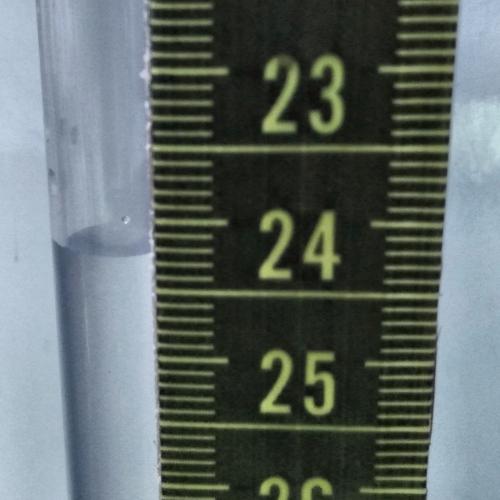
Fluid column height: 24.2 cm